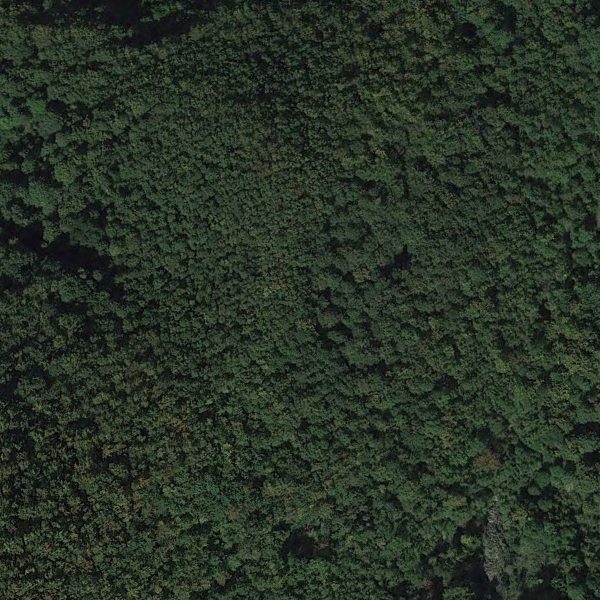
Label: Forest